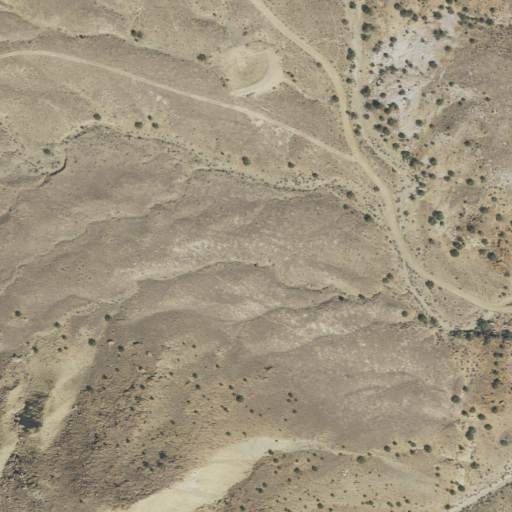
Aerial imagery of depression(s) in Utah named The Basin containing only shrub